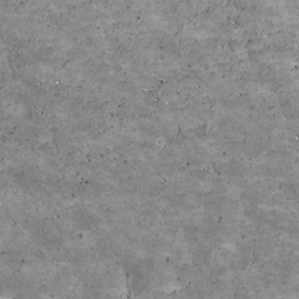
Label: non_frost